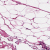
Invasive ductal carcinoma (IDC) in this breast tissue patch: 0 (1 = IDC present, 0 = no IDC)